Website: slack
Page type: stored-credit-cards
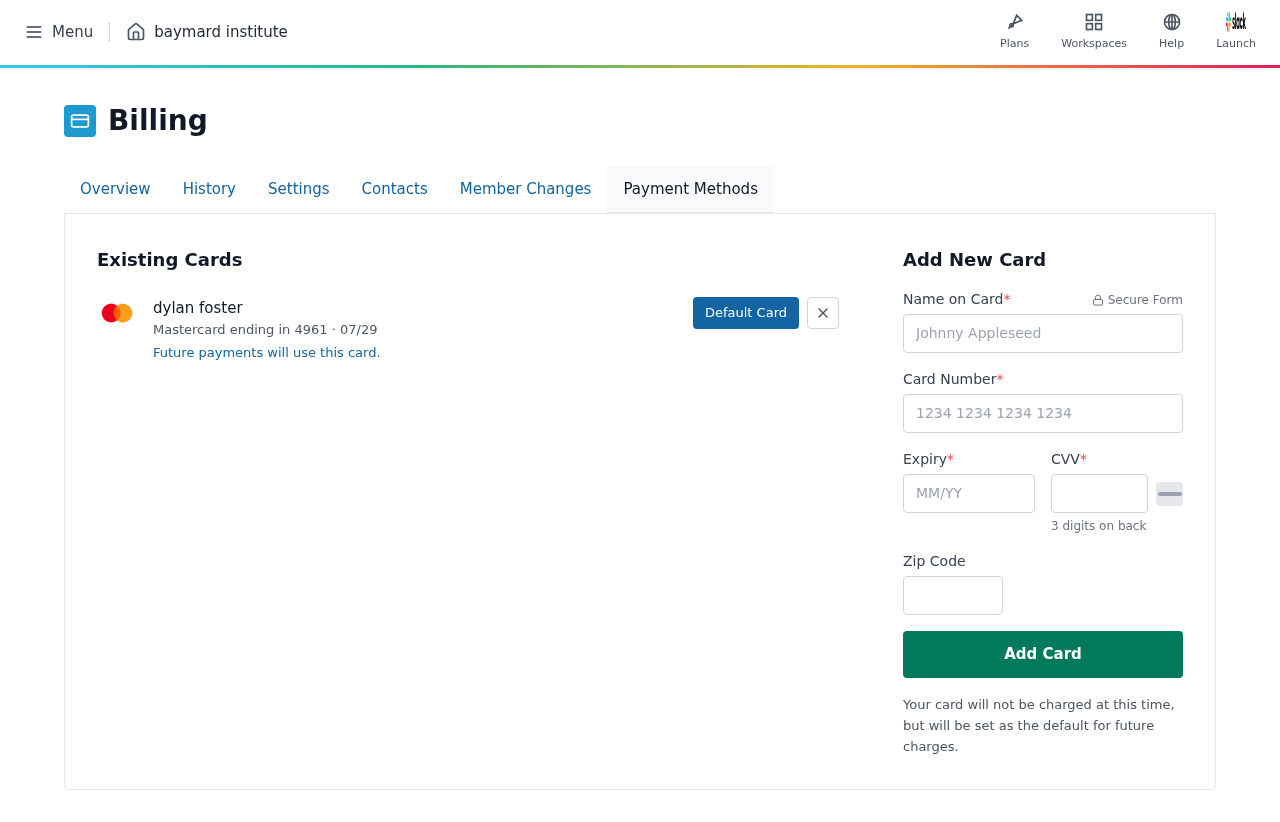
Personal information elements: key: PII_CARD_CVV
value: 962
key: PII_CARD_EXPIRY
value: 07/29
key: PII_CARD_EXPIRY_MONTH
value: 07
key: PII_CARD_EXPIRY_YEAR
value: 29
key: PII_CARD_LAST4
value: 4961
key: PII_CARD_NUMBER
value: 2229 2817 4266 4961
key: PII_CARD_TYPE
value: Mastercard
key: PII_FULLNAME
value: dylan foster
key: PII_FULLNAME
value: Dylan Foster
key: PII_POSTCODE
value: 54664